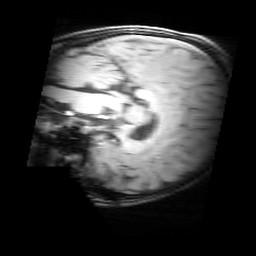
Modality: MP2RAGE
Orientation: sagittal
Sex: male
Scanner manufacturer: siemens
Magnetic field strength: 3 T
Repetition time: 5 s
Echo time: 0.00368 s